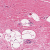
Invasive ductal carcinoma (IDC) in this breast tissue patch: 0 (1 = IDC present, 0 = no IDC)